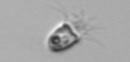
Label: Balanion